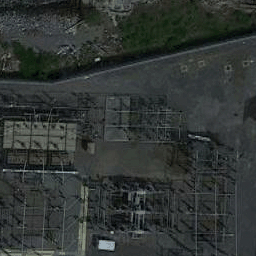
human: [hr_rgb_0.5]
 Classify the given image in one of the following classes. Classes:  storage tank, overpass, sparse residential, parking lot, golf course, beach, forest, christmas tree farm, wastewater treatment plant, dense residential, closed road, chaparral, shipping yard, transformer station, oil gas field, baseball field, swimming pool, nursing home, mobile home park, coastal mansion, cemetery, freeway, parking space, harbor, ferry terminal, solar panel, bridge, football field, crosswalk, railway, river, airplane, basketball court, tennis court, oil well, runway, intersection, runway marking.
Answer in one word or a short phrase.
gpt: transformer station